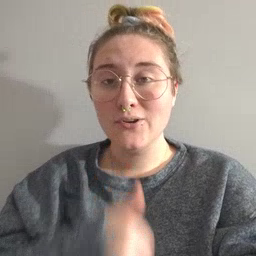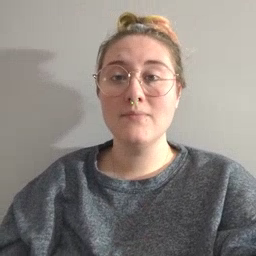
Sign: girl